Question: I need some way to hide a toolbox as long as it is unused, so I was inspired by the iPad Paper app by 53.. When the user swipes down on the tool box, it slides down and out of screen, and when you swipe up from the bottom of the screen, it slides back up.

Could somebody please tell me how to create this function?
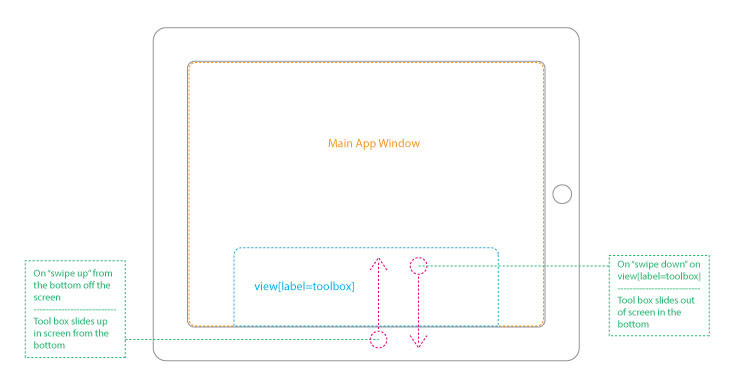
Answer: Just add a swipe gesture recogniser and in 'viewDidLoad' add this
'''
UISwipeGestureRecognizer *recognizer = [[UISwipeGestureRecognizer alloc] initWithTarget:self action:@selector(handleSwipeup:)];
[recognizer setDirection:(UISwipeGestureRecognizerDirectionUp)];
[[self view] addGestureRecognizer:recognizer];
[recognizer release];
UISwipeGestureRecognizer *recognizer1 = [[UISwipeGestureRecognizer alloc] initWithTarget:self action:@selector(handleSwipeDown:)];
[recognizer1 setDirection:(UISwipeGestureRecognizerDirectionDown)];
[[self view] addGestureRecognizer:recognizer1];
[recognizer1 release];
'''
and implement those selectors to view and dismiss your view controller which has your toolbox..
use this link for making your view controller of custom size <URL>